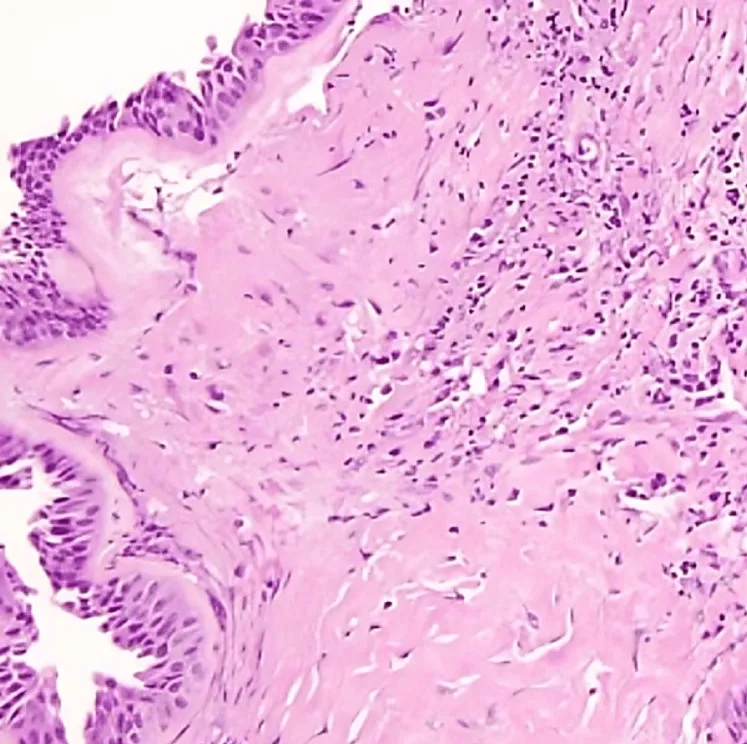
Histopathology shows inflamed mucosa with an abundance of seromucinous glands and thick-walled vessels. The structures were in a stroma consisting of glial tissue with astrocyte-like cells.
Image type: pathology (h&e)